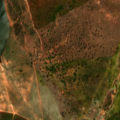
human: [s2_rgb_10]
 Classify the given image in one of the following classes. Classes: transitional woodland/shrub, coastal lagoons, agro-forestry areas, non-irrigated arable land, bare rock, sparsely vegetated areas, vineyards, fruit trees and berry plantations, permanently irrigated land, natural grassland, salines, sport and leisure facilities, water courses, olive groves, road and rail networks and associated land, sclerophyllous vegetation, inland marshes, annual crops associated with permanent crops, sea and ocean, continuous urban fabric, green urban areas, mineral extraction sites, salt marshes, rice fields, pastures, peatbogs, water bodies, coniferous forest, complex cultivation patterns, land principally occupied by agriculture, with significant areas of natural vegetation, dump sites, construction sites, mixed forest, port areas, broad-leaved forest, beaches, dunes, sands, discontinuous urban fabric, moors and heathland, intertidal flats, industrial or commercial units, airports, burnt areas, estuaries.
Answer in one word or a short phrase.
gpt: continuous urban fabric